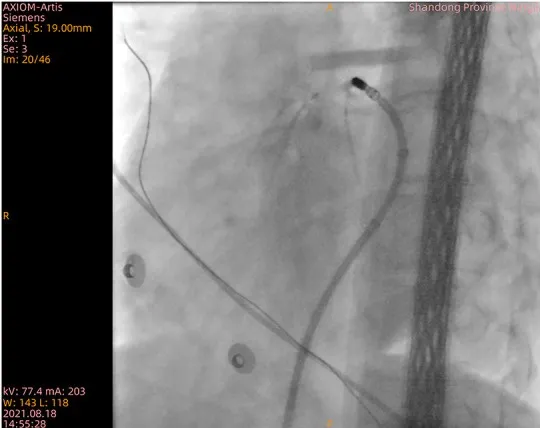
X-ray confirming blood circulation in the great cardiac vein.
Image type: radiology (x_ray)